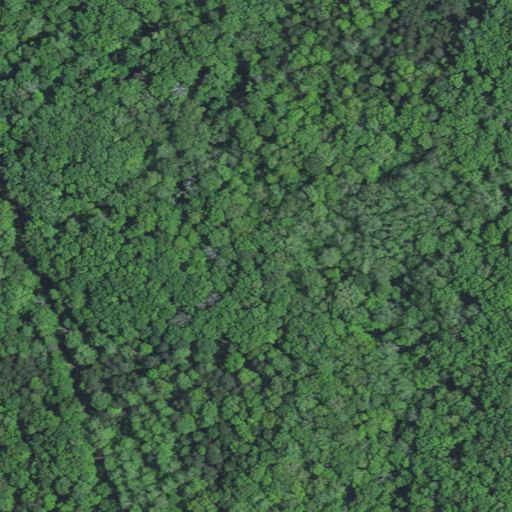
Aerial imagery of depression(s) in Kentucky named Double Sinks containing deciduous forest, evergreen forest, mixed forest, and open development